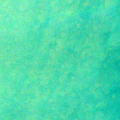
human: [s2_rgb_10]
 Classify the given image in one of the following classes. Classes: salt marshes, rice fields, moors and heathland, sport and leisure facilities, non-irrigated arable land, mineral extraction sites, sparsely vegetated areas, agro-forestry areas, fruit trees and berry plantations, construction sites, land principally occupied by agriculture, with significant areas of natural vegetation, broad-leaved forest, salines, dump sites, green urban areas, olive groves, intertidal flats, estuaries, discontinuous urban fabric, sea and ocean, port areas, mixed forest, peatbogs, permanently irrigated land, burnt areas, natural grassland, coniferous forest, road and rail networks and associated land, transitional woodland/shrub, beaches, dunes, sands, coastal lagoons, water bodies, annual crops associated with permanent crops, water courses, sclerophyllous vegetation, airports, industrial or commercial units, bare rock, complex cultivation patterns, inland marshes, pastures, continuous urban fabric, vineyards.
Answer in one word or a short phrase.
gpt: sea and ocean